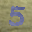
Label: 5